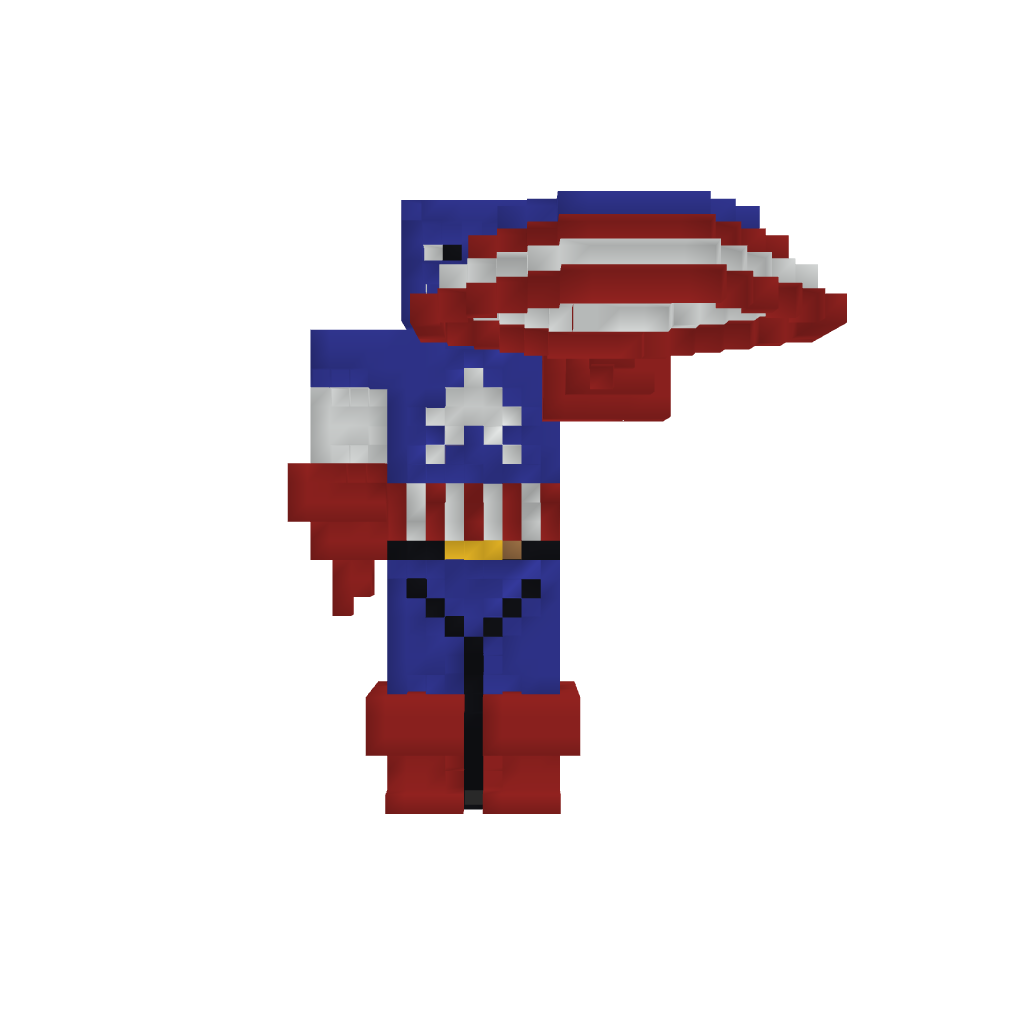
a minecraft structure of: Captain America Statue